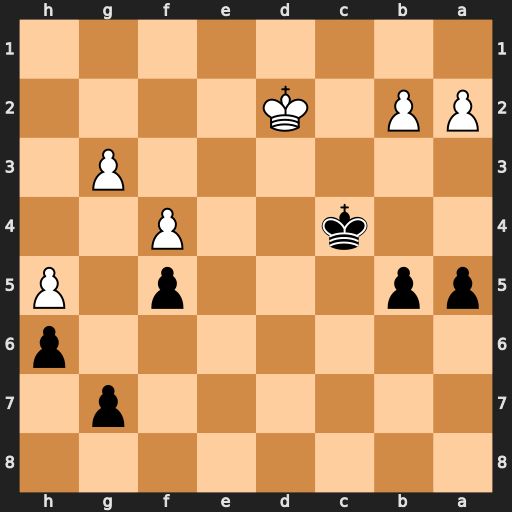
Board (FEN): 8/6p1/7p/pp3p1P/2k2P2/6P1/PP1K4/8
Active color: b
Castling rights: -
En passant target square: -
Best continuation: Kd4 b4 axb4